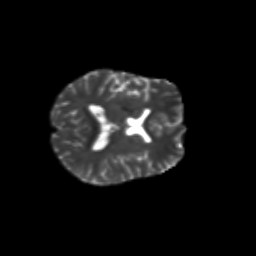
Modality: T2w
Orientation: axial
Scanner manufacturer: siemens
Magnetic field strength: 3 T
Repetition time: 9.2 s
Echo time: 0.084 s